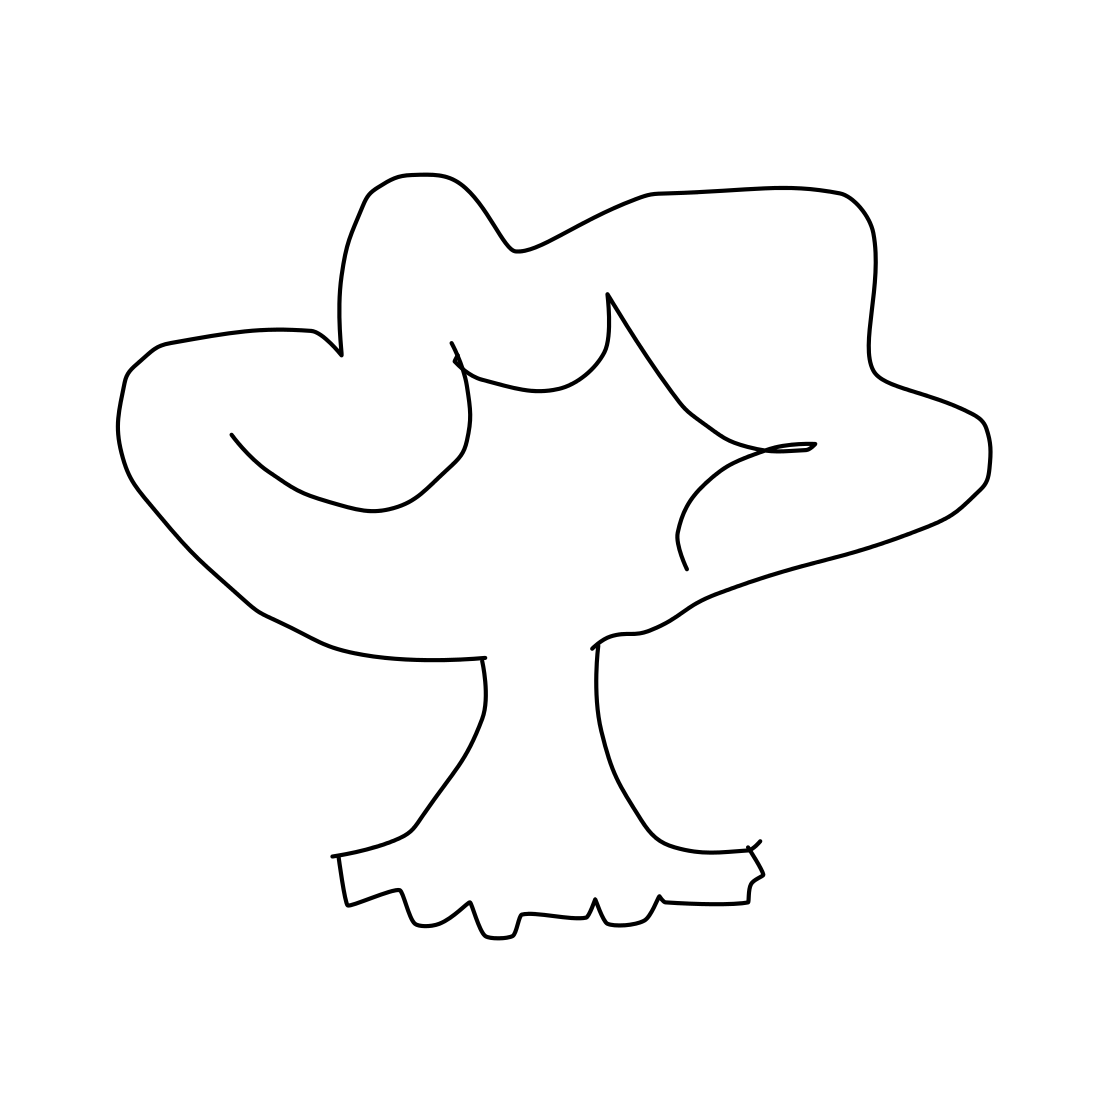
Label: tree